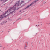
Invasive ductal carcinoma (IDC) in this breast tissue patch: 0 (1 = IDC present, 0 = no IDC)